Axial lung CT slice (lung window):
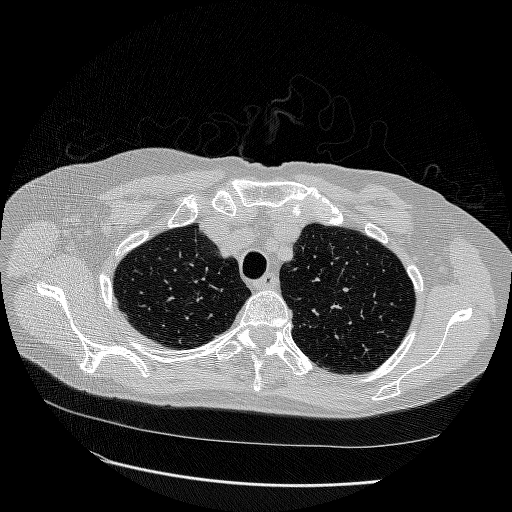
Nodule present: no